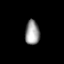
Tissue: lung
Cell type: Epithelial cells
Senescence score: 0.6125
Nuclear area (px): 347
Mean DAPI intensity: 152.032